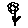
Label: flower